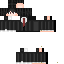
A male human skin with dark skin, wearing brown long hair dressed in a blue suit and black pants, featuring a closed mouth.